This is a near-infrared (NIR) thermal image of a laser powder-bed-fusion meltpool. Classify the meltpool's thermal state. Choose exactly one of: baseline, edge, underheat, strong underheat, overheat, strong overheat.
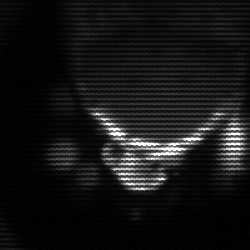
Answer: edge